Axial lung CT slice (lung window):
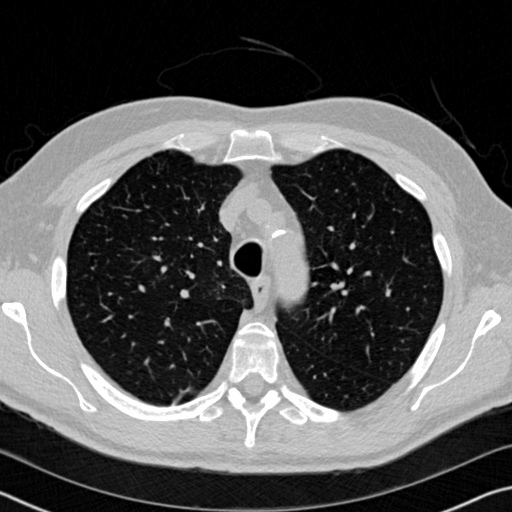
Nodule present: no